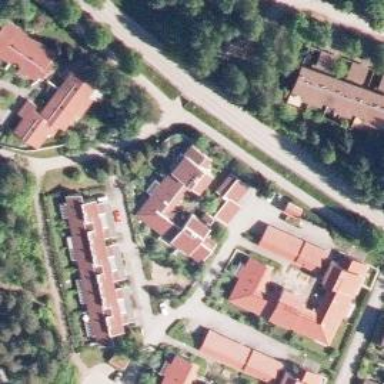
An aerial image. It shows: Terrace building.